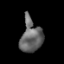
Tissue: lung
Cell type: Epithelial cells
Senescence score: 0.2049
Nuclear area (px): 679
Mean DAPI intensity: 103.38